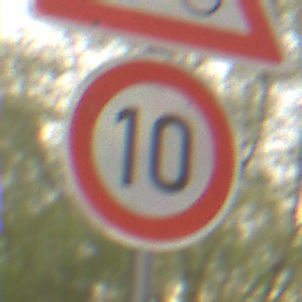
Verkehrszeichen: Geschwindigkeit10
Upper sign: RadverkehrRechts
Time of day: MorningAfternoon
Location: Outdoor (Nature)
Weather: Overcast
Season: NotSpecified
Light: Natural